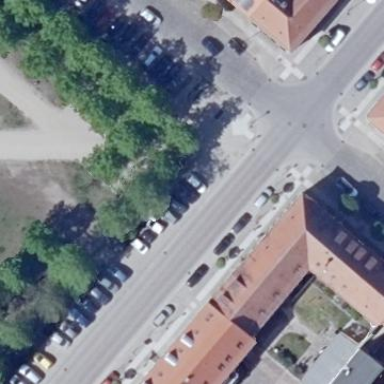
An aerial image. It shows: Compacted pedestrian road.